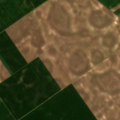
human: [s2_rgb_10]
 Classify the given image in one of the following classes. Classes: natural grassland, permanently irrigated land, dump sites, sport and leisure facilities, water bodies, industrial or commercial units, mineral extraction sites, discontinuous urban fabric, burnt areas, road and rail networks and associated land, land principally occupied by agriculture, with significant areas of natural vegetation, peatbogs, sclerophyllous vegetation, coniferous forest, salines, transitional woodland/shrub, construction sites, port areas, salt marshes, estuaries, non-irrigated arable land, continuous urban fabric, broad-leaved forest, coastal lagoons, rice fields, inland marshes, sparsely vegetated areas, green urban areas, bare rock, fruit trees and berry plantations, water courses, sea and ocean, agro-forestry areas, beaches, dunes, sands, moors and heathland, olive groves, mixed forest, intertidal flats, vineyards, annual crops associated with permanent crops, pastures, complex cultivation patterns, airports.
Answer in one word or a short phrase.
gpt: non-irrigated arable land